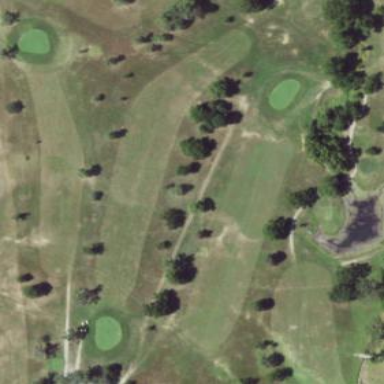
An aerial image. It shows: Golf course.